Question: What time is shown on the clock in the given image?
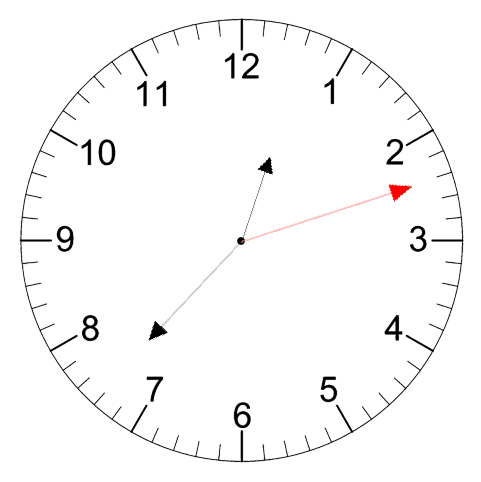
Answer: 12:37:12